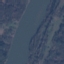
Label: River